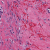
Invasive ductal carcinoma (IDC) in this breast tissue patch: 0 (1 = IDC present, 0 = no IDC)